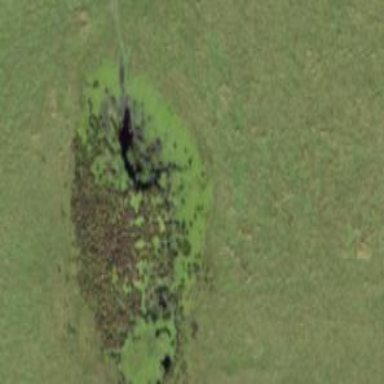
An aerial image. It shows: Marshy wetland area.